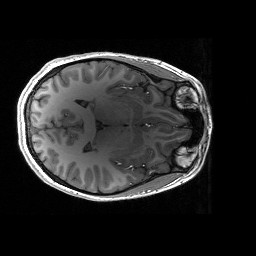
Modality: T1w
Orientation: axial
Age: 16
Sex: female
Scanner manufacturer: siemens
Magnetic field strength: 3 T
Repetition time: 2.53 s
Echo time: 0.00297 s